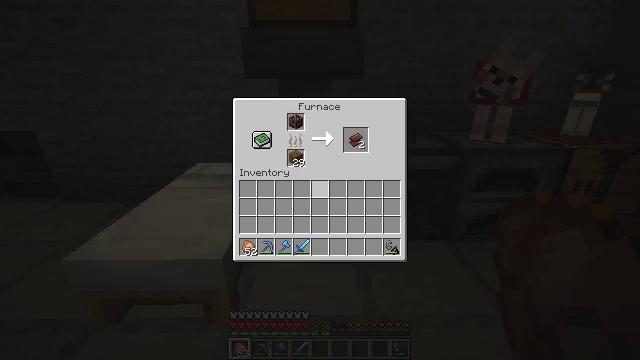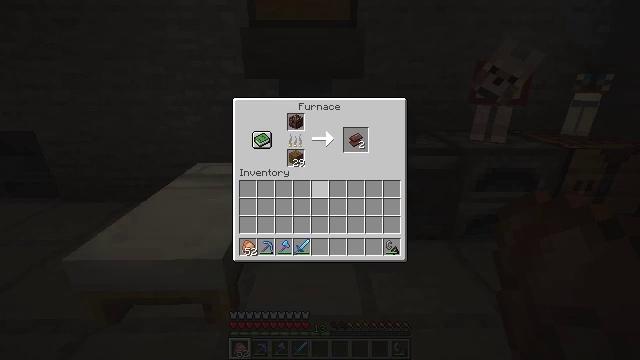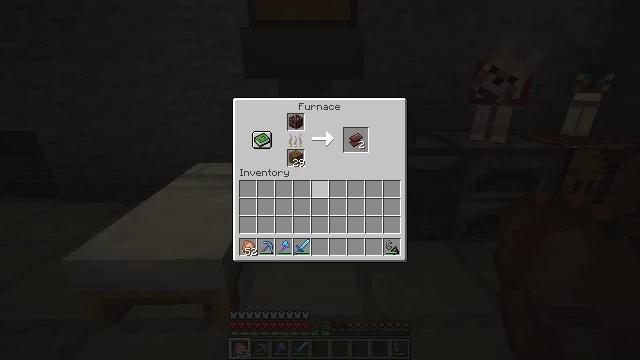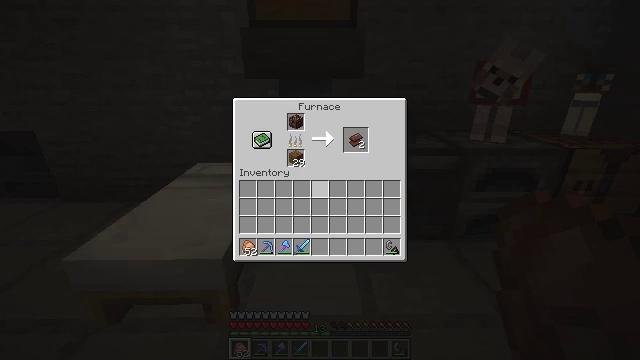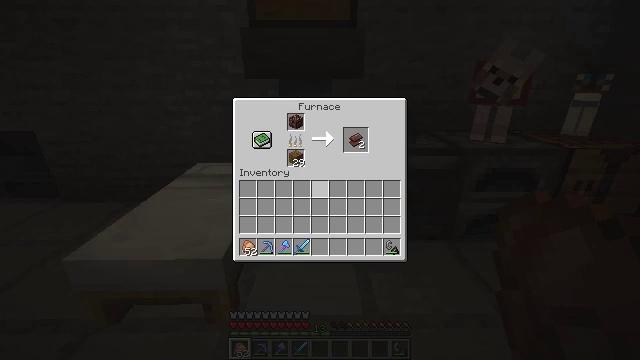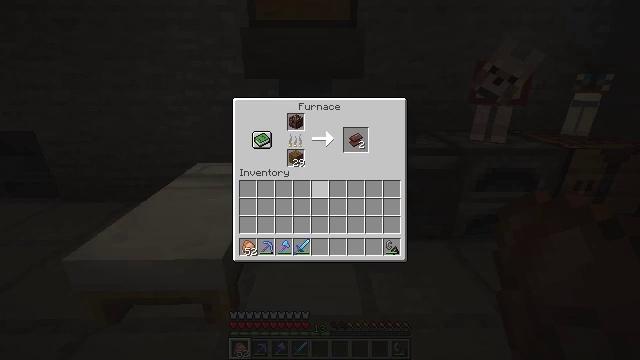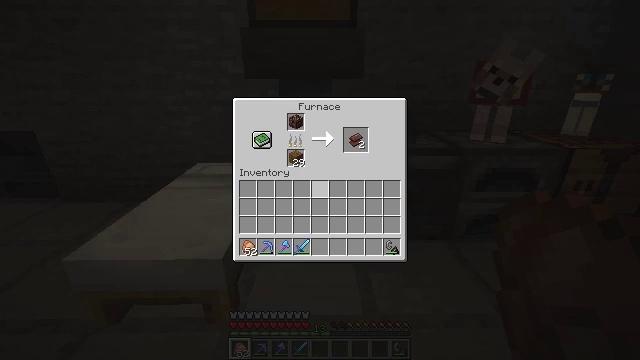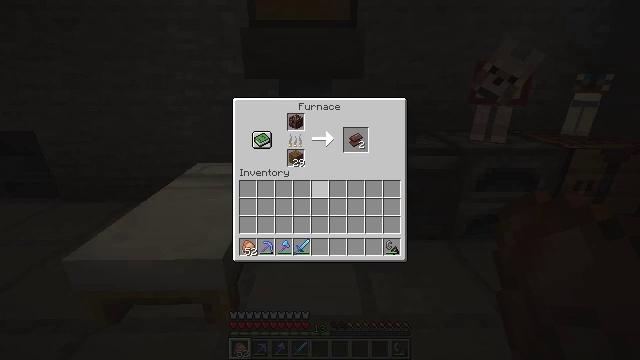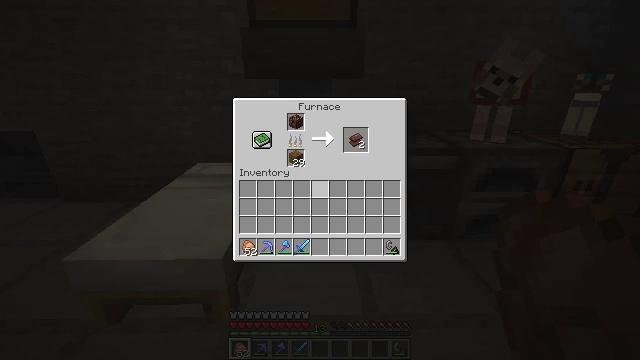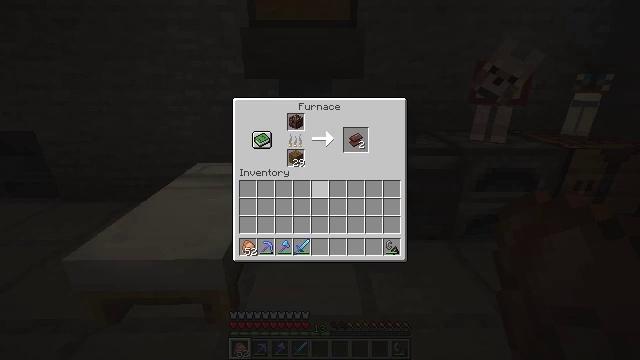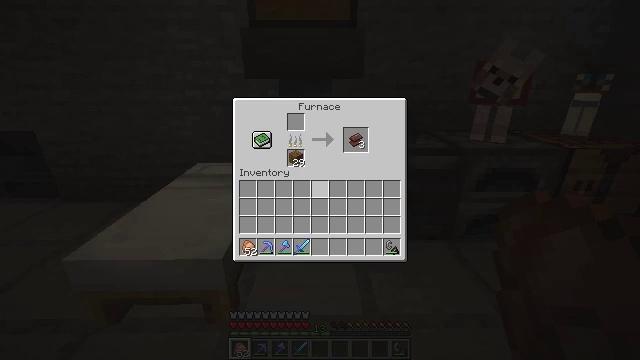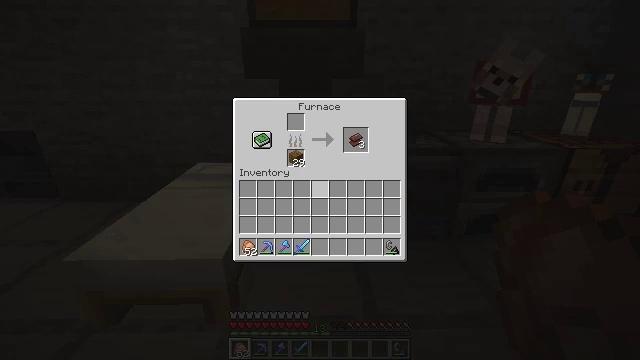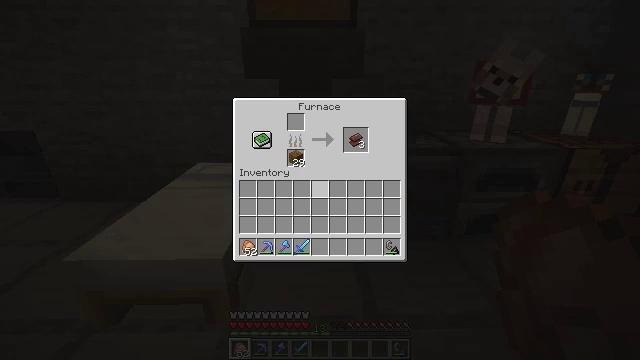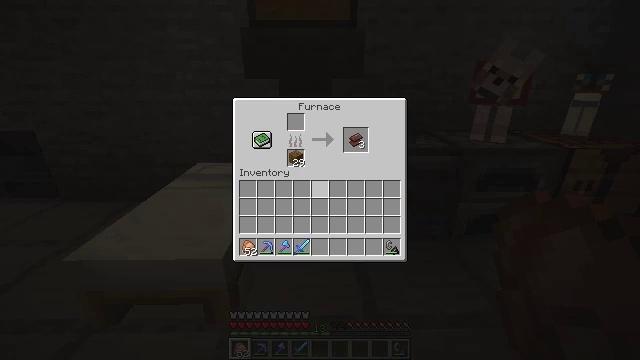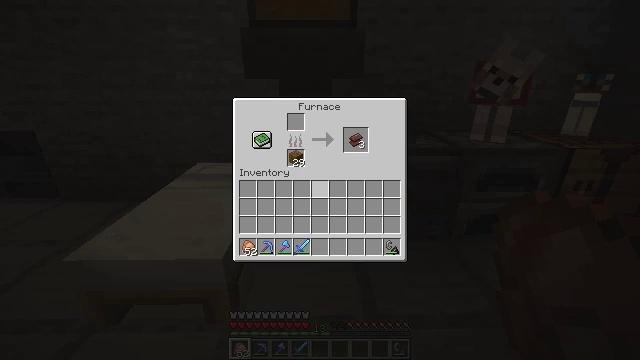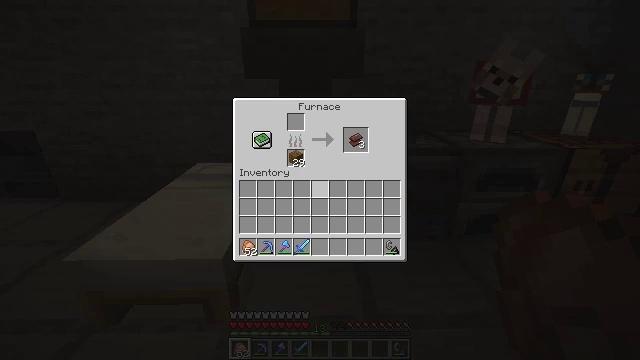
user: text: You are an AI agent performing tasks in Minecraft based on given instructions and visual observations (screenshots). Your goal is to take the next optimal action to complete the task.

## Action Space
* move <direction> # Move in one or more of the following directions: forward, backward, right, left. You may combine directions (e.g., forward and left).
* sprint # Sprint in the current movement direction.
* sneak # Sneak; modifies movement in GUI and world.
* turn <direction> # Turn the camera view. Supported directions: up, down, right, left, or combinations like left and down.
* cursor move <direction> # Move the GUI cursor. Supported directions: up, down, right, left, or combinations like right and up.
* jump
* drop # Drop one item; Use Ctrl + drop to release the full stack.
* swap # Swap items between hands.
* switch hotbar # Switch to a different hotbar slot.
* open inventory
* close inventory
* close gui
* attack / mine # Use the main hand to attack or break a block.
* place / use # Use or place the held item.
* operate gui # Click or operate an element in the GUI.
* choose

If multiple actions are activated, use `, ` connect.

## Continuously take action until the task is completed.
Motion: motion action
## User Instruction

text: Craft a netherite scrap.
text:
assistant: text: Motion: no_op
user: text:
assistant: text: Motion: no_op
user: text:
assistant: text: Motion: no_op
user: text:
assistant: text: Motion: no_op
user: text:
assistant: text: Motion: no_op
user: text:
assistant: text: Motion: no_op
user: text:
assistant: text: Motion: no_op
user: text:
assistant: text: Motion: no_op
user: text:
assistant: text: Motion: no_op
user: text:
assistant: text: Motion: no_op
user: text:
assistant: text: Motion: no_op
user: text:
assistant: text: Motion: no_op
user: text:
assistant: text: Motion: no_op
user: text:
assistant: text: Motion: no_op
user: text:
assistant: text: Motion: no_op
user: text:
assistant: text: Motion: no_op
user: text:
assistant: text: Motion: no_op
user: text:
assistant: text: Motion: no_op
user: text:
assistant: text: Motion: no_op
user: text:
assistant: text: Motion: no_op
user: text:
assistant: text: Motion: no_op
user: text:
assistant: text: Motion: no_op
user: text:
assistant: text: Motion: no_op
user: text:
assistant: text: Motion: no_op
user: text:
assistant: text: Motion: no_op
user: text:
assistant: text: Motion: no_op
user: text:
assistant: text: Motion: no_op
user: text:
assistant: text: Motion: no_op
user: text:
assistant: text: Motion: no_op
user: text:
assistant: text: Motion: no_op